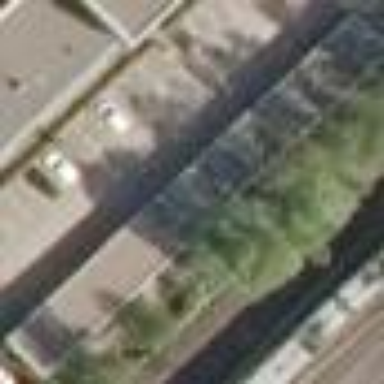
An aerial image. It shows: Carport building.